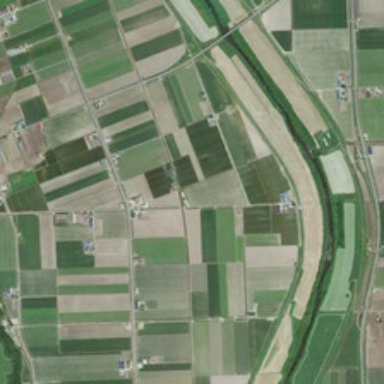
Many pieces of farmlands and several buildings are in two sides of a river .